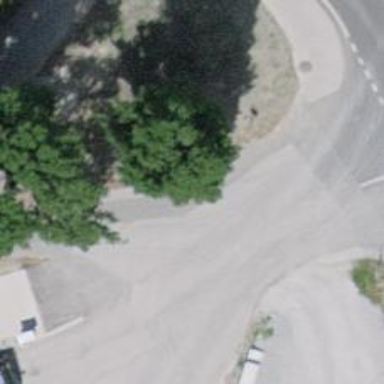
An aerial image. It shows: Asphalt service road.